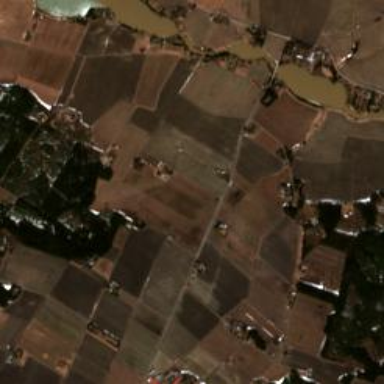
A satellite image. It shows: Picturesque farmland scene.